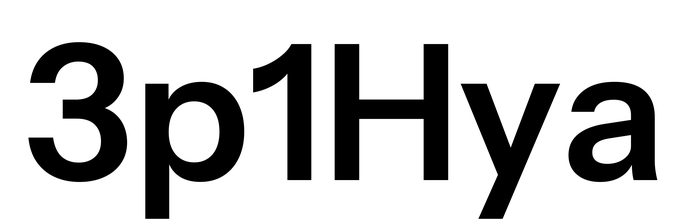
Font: InstrumentSans_SemiBold